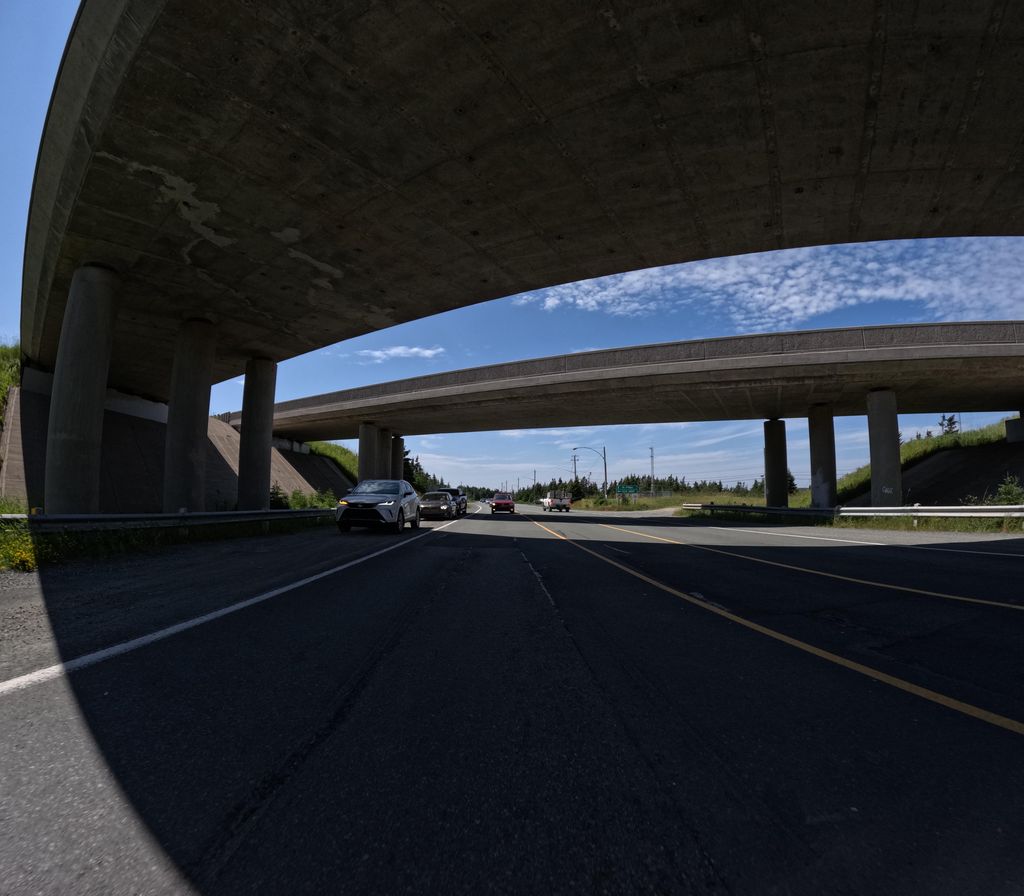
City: st_johns